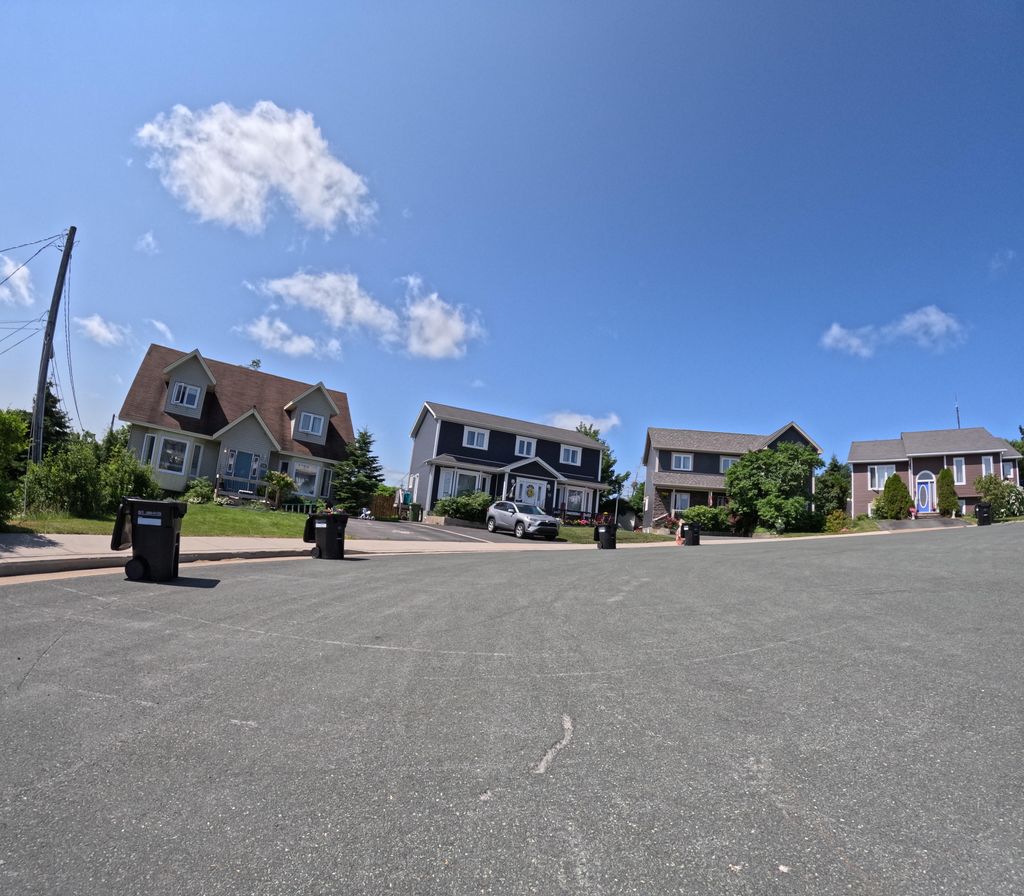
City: st_johns